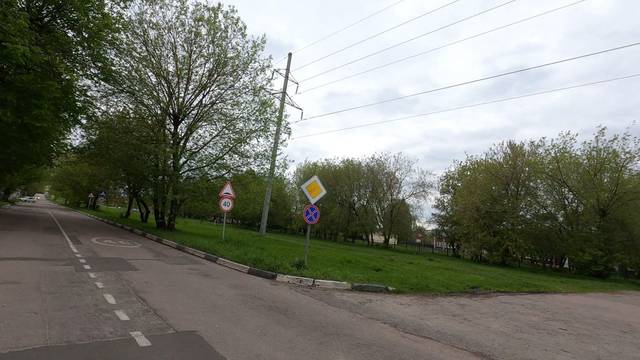
Region: Russia
Coordinates: 55.078, 38.797